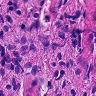
Metastatic tissue present: no